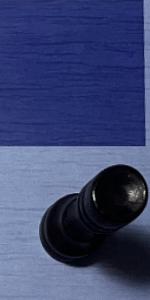
Label: Rook_Black